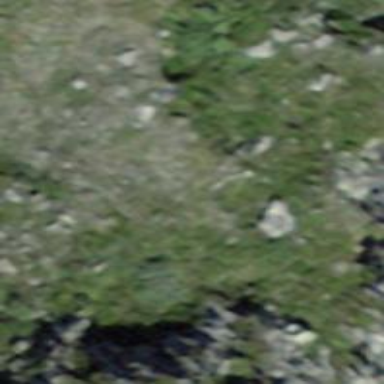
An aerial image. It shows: Cliff in nature.